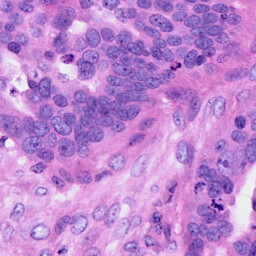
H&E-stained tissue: Ovarian